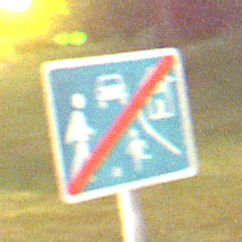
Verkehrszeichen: EndeVerkehrsberuhigterBereich
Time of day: Night
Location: Outdoor (Suburban)
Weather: Clear
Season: NotSpecified
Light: Artificial